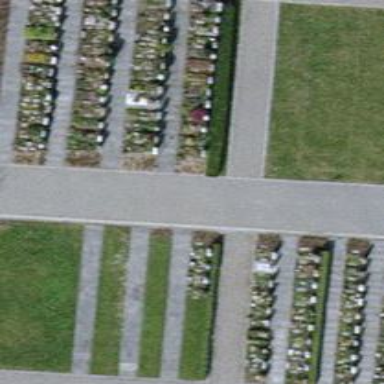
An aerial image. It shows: Footway made of paving stones.